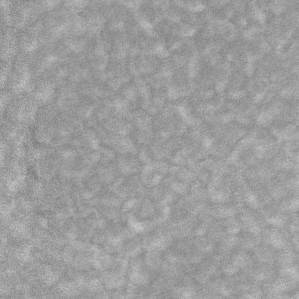
Label: frost